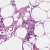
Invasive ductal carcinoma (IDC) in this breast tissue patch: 0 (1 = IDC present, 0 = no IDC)